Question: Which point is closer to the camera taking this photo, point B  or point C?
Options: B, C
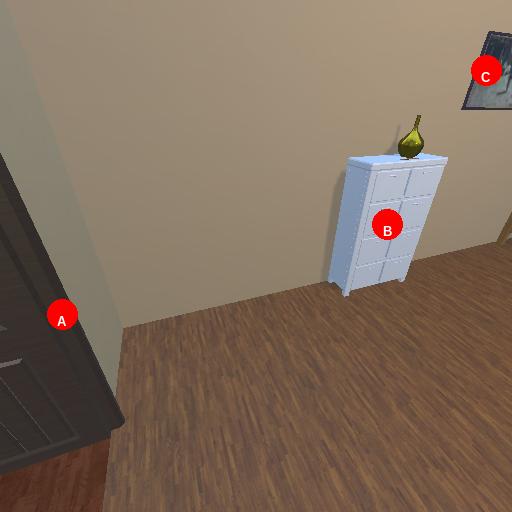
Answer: B